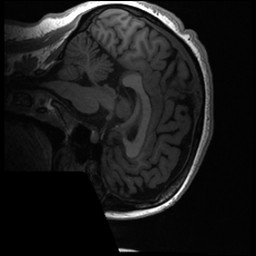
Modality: T1w
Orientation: sagittal
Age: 18
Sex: female